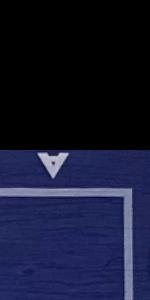
Label: Empty